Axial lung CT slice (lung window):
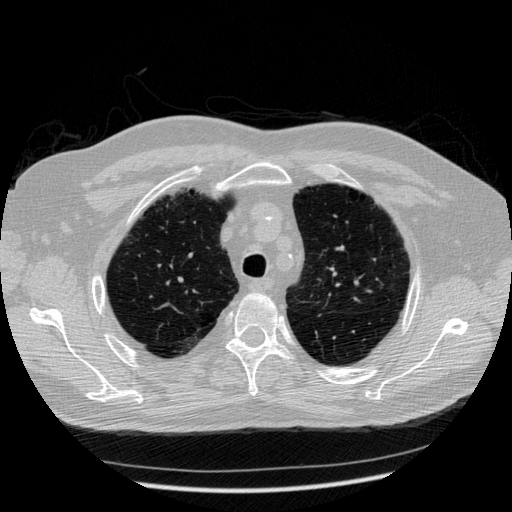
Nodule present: no